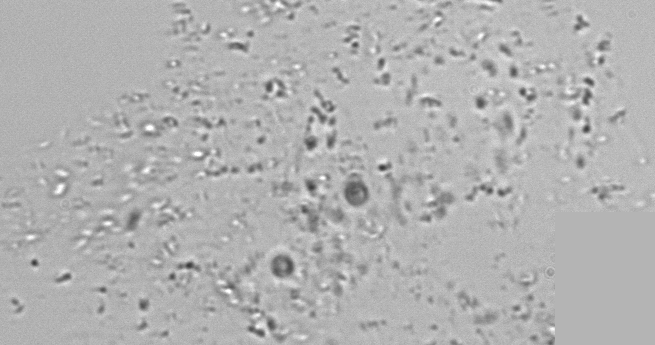
Label: Phaeocystis